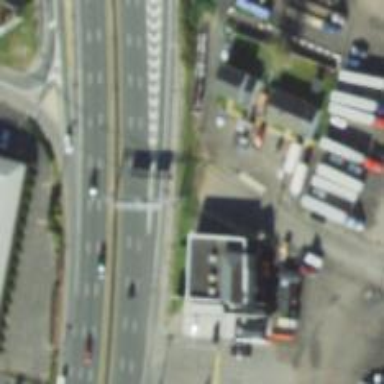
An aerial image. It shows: Motorway junction.